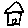
Label: house